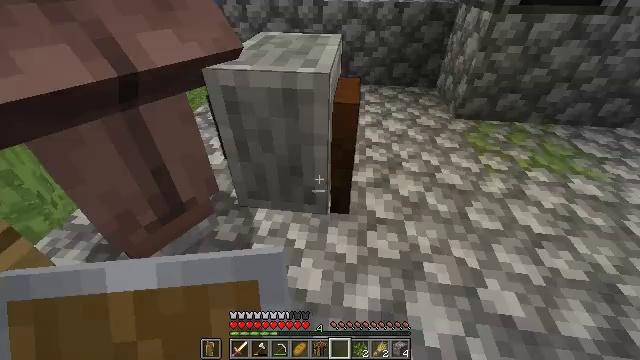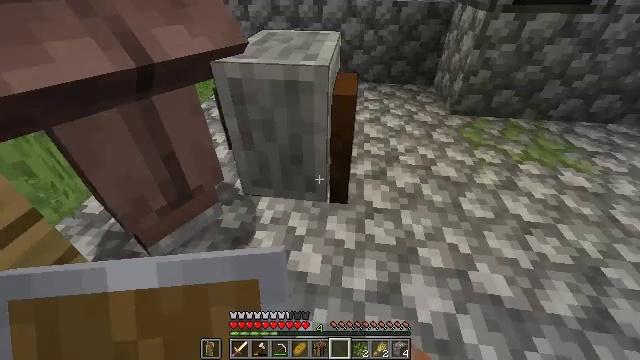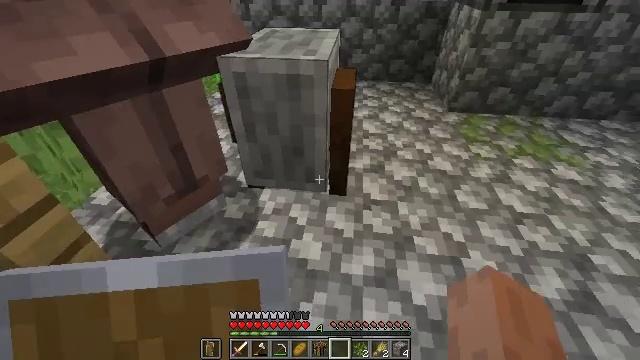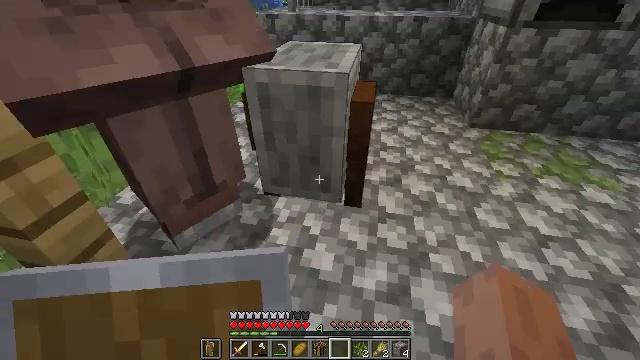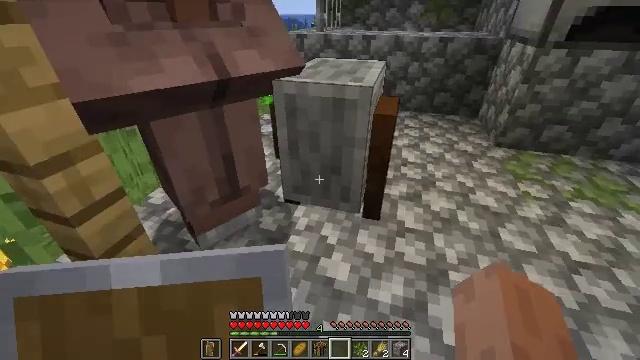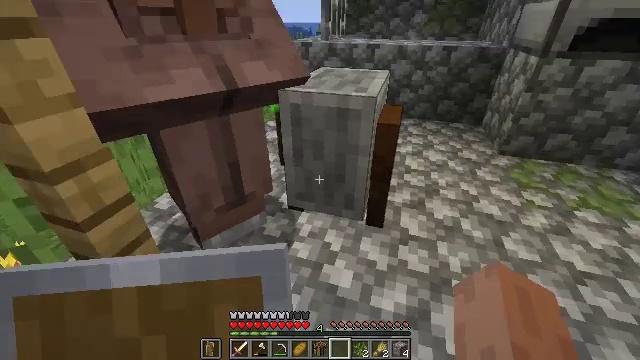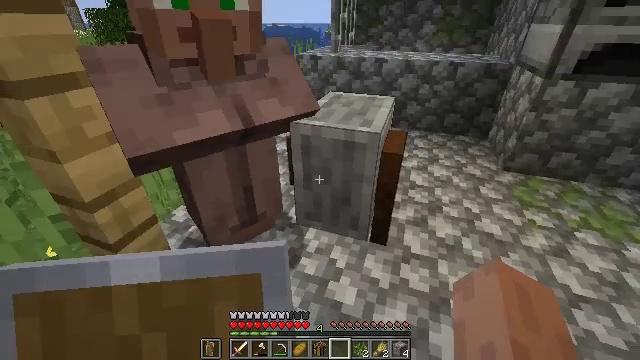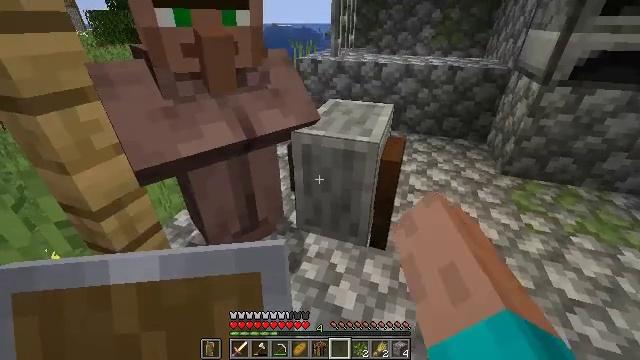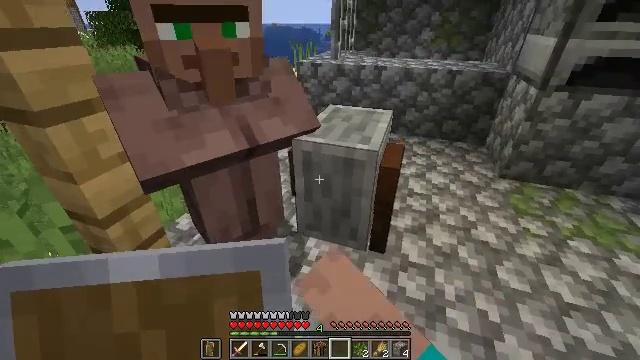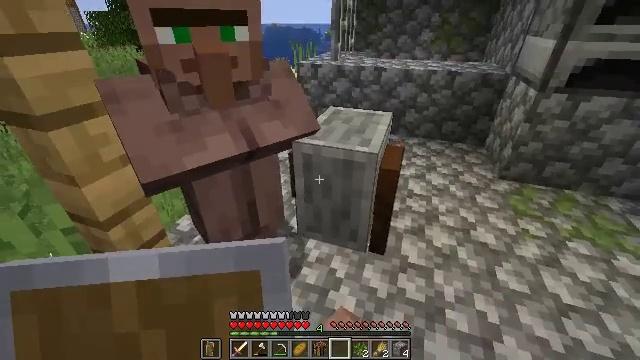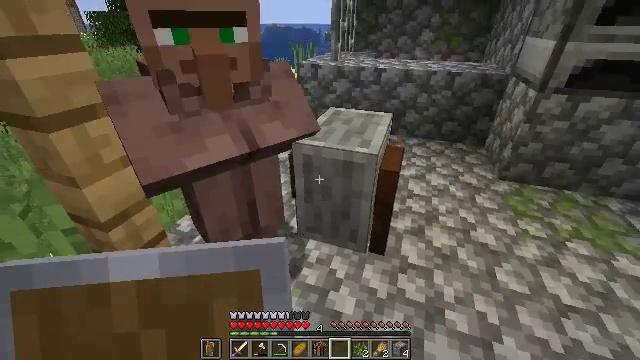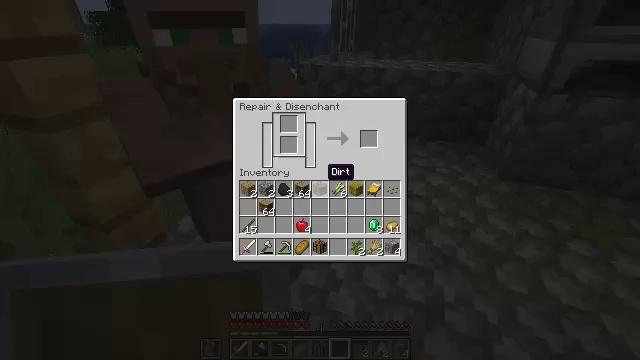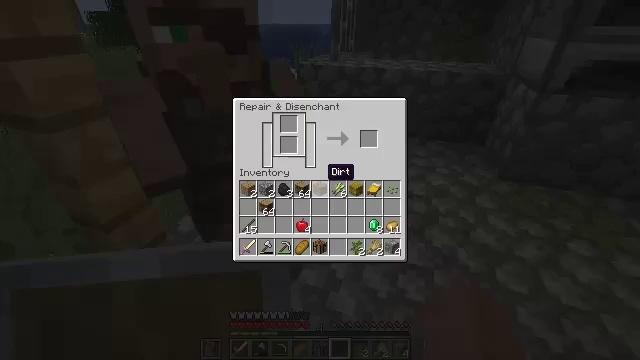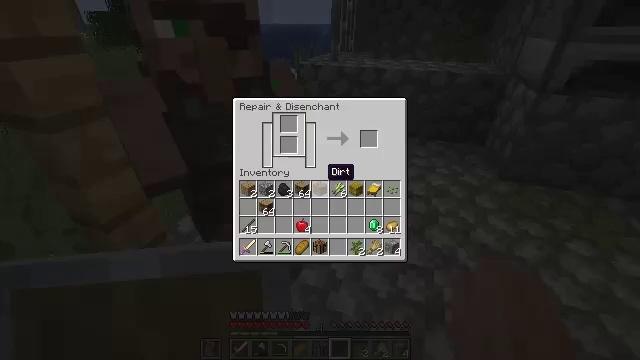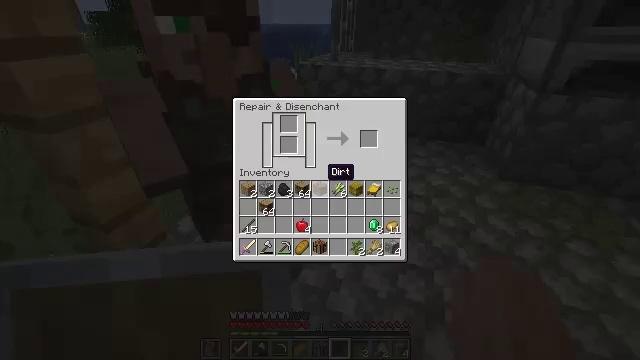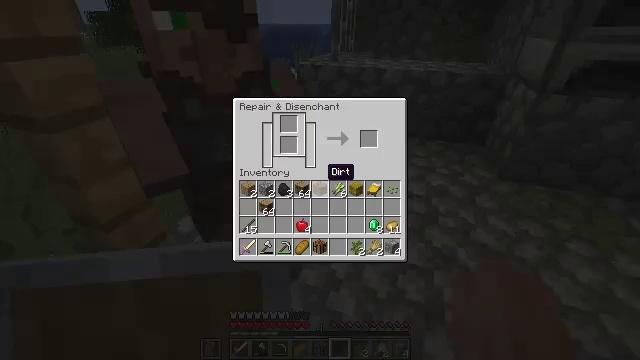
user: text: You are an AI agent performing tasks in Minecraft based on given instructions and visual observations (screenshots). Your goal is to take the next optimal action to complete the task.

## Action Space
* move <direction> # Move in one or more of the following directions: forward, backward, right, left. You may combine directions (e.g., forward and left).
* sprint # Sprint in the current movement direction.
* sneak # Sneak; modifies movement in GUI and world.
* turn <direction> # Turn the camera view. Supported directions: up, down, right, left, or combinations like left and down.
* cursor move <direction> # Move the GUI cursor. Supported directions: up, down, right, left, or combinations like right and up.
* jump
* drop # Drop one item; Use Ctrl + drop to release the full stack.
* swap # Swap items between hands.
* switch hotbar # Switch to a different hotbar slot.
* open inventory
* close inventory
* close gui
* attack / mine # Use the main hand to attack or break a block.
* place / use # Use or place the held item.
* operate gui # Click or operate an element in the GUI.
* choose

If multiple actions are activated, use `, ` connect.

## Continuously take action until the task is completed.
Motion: motion action
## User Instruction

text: Remove the grindstone from its place.
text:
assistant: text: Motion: move back, sneak
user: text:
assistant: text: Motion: move back, sneak
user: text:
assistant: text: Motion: sneak, turn left and up
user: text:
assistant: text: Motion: turn left and up
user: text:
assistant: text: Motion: turn up
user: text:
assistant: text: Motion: turn left, use / place
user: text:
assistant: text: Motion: use / place
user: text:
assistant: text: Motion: use / place
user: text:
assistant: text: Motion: no_op
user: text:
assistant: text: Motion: no_op
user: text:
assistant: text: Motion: open gui
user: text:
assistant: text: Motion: no_op
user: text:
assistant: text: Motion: no_op
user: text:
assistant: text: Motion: no_op
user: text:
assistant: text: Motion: no_op
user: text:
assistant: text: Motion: no_op
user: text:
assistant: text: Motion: no_op
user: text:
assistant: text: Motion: no_op
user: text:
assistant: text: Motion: no_op
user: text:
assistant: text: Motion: turn left and up, close gui
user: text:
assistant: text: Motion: turn left and up
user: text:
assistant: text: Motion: turn left and up
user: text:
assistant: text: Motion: use / place
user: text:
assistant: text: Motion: use / place
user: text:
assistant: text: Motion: use / place
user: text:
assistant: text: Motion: no_op
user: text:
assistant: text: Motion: no_op
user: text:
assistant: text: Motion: open gui
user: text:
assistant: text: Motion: no_op
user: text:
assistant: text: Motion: no_op